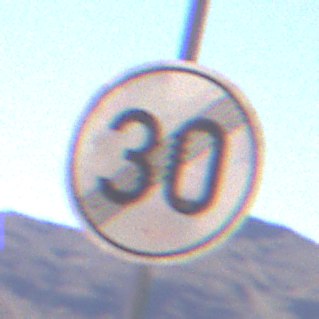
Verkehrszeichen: EndeGeschwindigkeit30
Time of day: Midday
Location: Outdoor (Nature)
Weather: Clear
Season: NotSpecified
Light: Natural